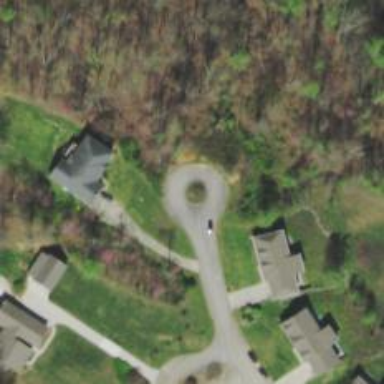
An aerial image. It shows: Turning loop on the road.